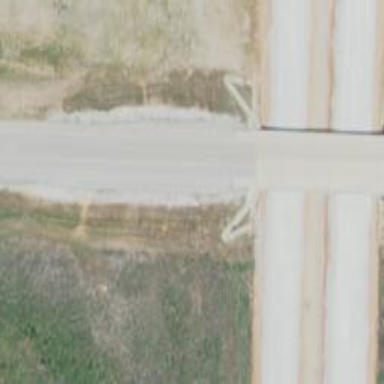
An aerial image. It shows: Tertiary road on beam bridge.